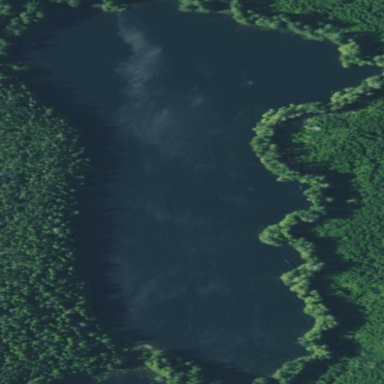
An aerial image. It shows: Serene lake surrounded by nature.